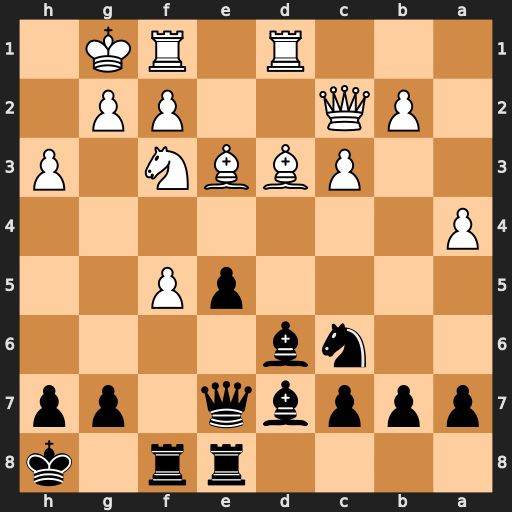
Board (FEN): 4rr1k/pppbq1pp/2nb4/4pP2/P7/2PBBN1P/1PQ2PP1/3R1RK1
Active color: b
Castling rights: -
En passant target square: -
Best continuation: e4 Bxe4 Qxe4 Qxe4 Rxe4